Question: There is an issue with the DataGrid. Sometimes (usually every 3rd/4th... times) committing the value with [enter] key will start editing the next cell, and automatically types a newline char (making the cell 2 lines), replacing the current value. So like [enter] key is added as if user would have typed it.
I debugged, and what happens when Enter is pressed, CellEditEnding() called with Commit, but right after BeginningEdit() is called by "somebody". The callstack for this unnecessary BeginningEdit() is the same as I start to edit the cell manually.
Note again, this only happens sporadically (but reproducible).
Maybe someone has an idea, what should I start to do with this issue?
Important, it only happens, if the WPF control is embedded into a .NET control via ElementHost, and it's used as a COM control (in our case,from a C++ code).
If the WPF control is used directly in a WPF Window, it's fine, no such behavior.
I attach a screen for better understanding.

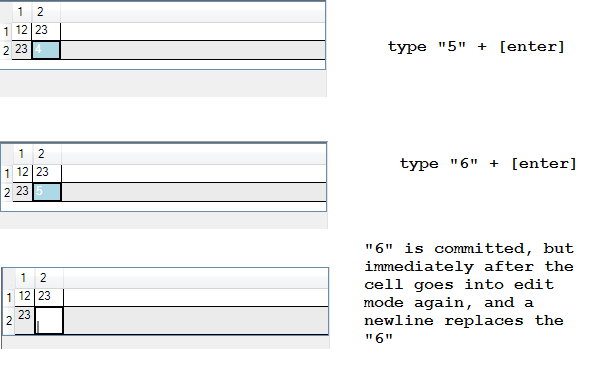
Answer: I think I found the solution, got some hints here: <URL>
The problem seems to be with the integration of the WPF control into .NET Forms.
When enter is pressed the following events are sent:
WM_KEYDOWN + WM_CHAR + WM_KEYUP.
Ignoring the WM_CHAR for Enter seems to solve the double issue, but keep the enter key working.
'''
IntPtr ChildHwndSourceHook(IntPtr hwnd, int msg, IntPtr wParam, IntPtr lParam, ref bool handled)
{
if (msg == WM_CHAR)
{
// avoid duplicated enter when parent window is a native window
if (wParam.ToInt32() == 13)
handled = true; //enter is handled by WM_KEYDOWN, and WM_CHAR follows. Removing this WM_CHAR will solve the double enter issue, but keep the enter working
}
if (msg == WM_GETDLGCODE)
{
handled = true;
return new IntPtr(DLGC_WANTALLKEYS | DLGC_WANTARROWS | DLGC_HASSETSEL);
}
return IntPtr.Zero;
}
...
Loaded += delegate
{
HwndSource s = HwndSource.FromVisual(this) as HwndSource;
if (s != null)
s.AddHook(new HwndSourceHook(ChildHwndSourceHook));
};
'''